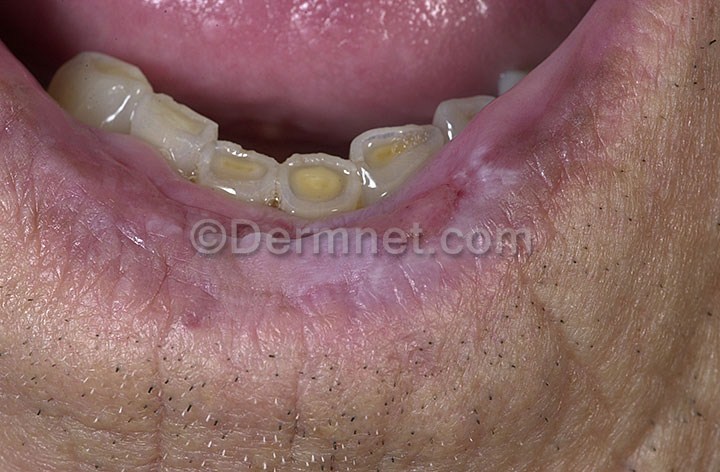
Disease: Actinic Keratosis Basal Cell Carcinoma and other Malignant Lesions